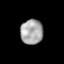
Tissue: lung
Cell type: T cells
Senescence score: 0.2024
Nuclear area (px): 545
Mean DAPI intensity: 166.8